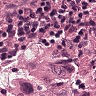
Metastatic tissue present: yes